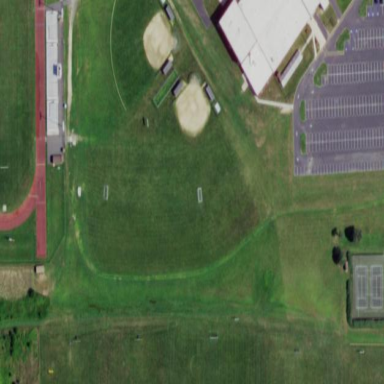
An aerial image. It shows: Softball pitch for leisure sports.